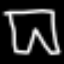
Label: pants